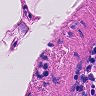
Metastatic tissue present: no